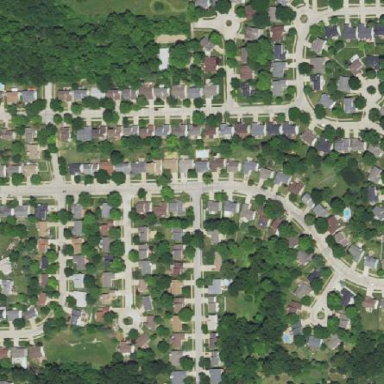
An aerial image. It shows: This residential area consists of single-family homes.